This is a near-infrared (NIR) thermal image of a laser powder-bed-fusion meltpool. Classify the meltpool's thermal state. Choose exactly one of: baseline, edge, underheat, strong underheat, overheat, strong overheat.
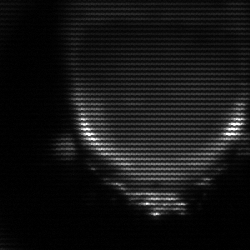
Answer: edge